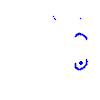
Particle: proton